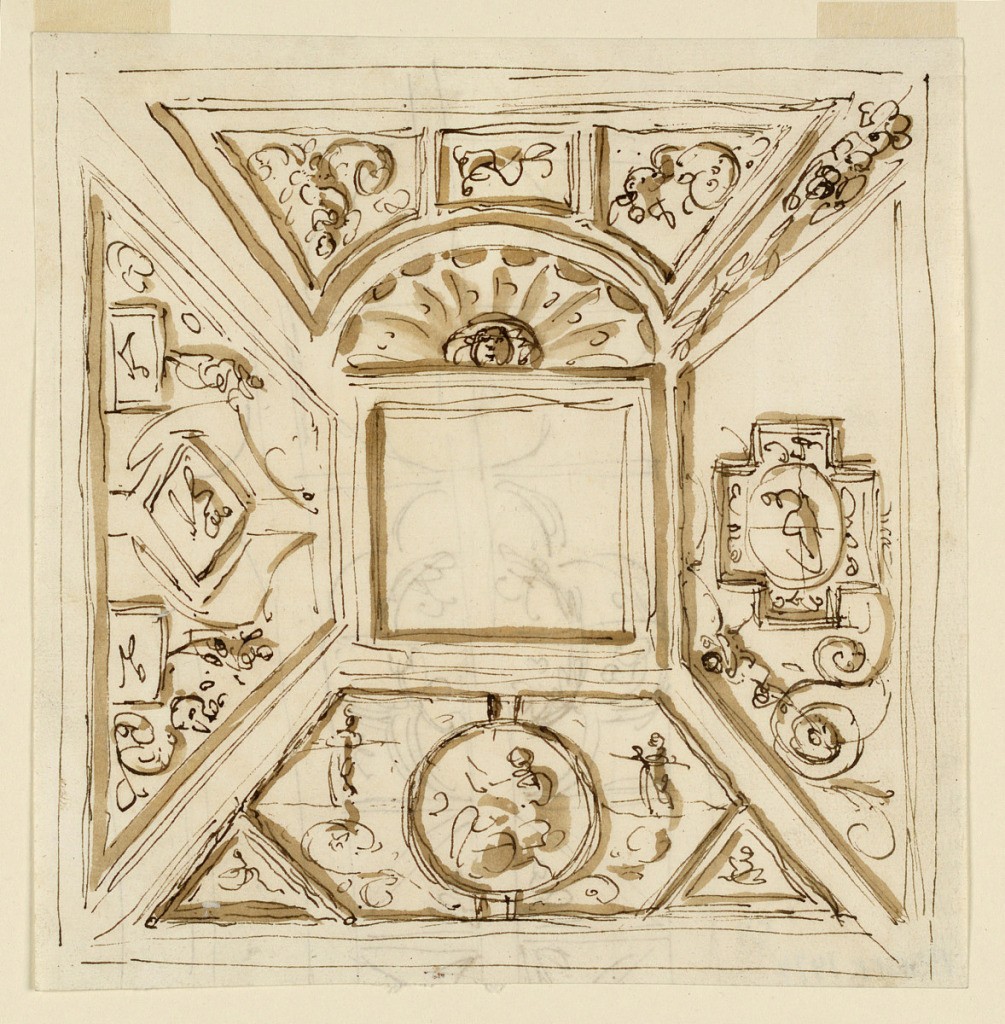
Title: Design for Decorations for a Ceiling
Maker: Giuseppe Barberi, Italian, 1746–1809
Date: ca. 1820
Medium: Pen and brown ink, brush and brown wash on off-white laid paper
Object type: Drawing
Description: Obverse: A square ceiling. In the center is moulded square frame from whose corners bands are stretching toward the corners of the room. For the resulting trapezoids are alternatuve decorations suggested. The upper trapezoid is spherical with half-circle below decorated with a band with bat wings. A decoration of the band is also suggested. In the center of the trapezoids are below a circular medallion with a figure, at right an ovoidal medallion in a cross form at left a lozenge with a figure. Verso: A rough sketch for a decoration with quatrefoils and a lozenge.